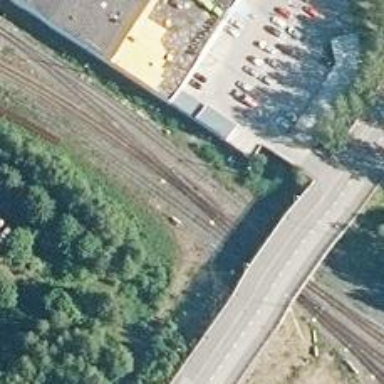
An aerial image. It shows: Continuous rail for railway.